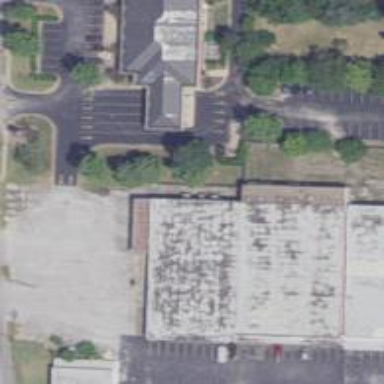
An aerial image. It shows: Building.